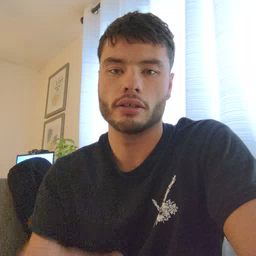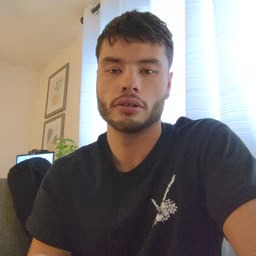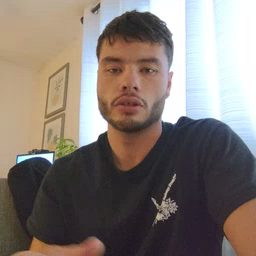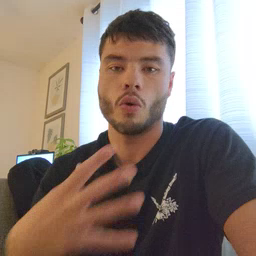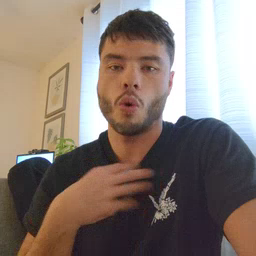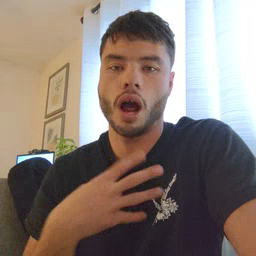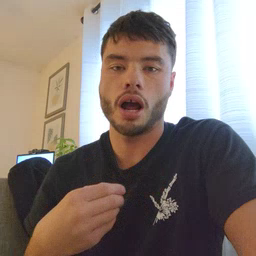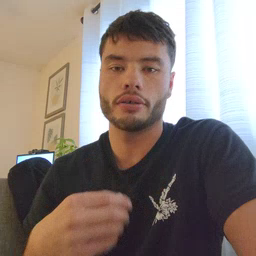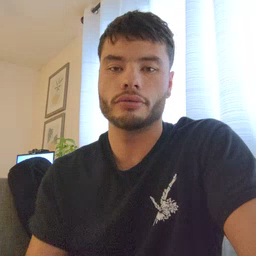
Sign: white